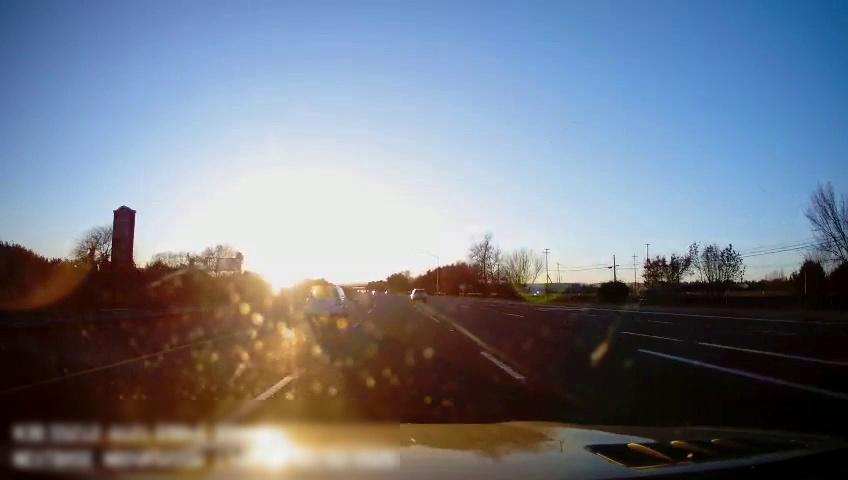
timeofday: Day
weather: Sunny
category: Drivable Space
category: Vehicles | SUV
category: Vehicles | SUV
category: Lanes | Alternate Lane
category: Lanes | Current Lane
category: Lanes | Current Lane
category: Lanes | Alternate Lane
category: Lanes | Alternate Lane
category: Lanes | Alternate Lane
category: Lanes | Alternate Lane